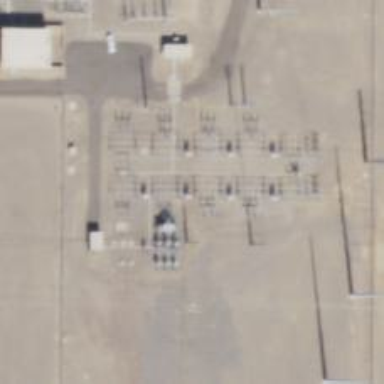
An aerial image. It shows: Switch used for power control.